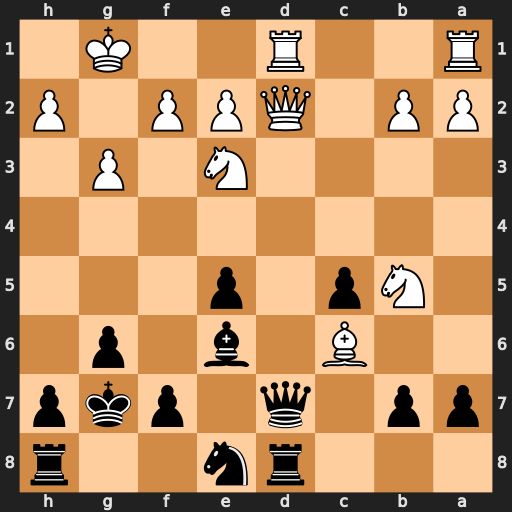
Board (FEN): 3rn2r/pp1q1pkp/2B1b1p1/1Np1p3/8/4N1P1/PP1QPP1P/R2R2K1
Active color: b
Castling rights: -
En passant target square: -
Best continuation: Qxd2 Rxd2 Rxd2